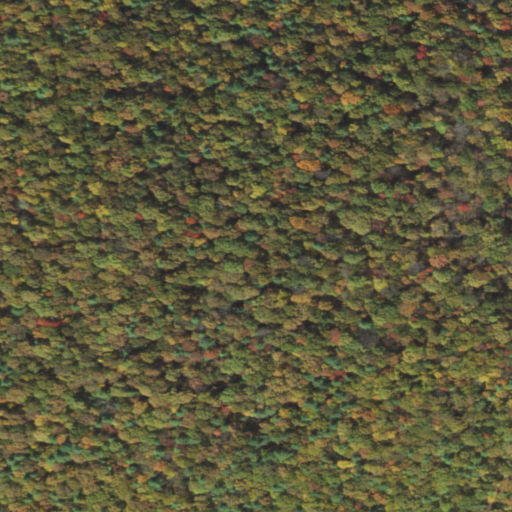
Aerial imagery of mountain in Pennsylvania named Simcox Mountain containing deciduous forest and mixed forest